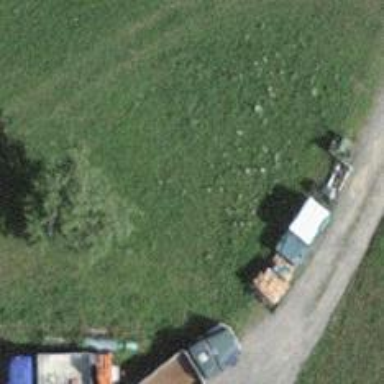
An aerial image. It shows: Farm.